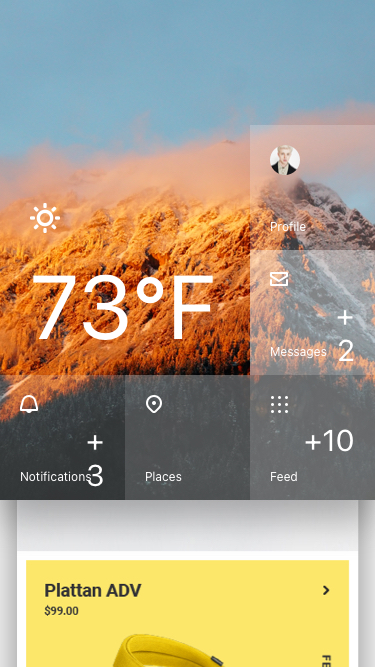
Text in this UI design:
Places
Messages
+2
Feed
+10
Notifications
+3
73°F
Profile